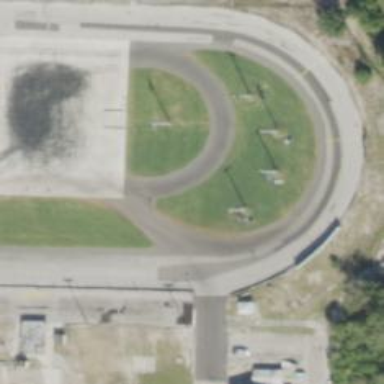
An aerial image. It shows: Motor sport raceway.